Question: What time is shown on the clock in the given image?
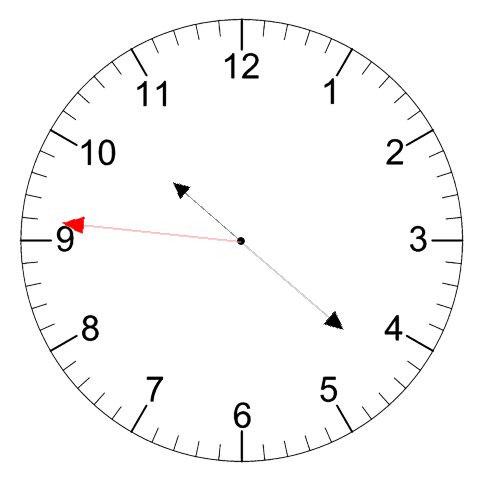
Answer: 10:21:46